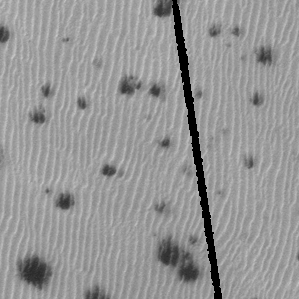
Label: frost